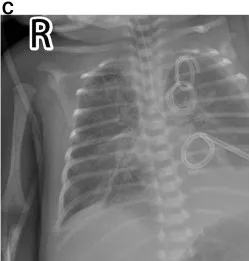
Prenatal ultrasound screening and postnatal chest radiography. (C) The chest x-ray showed that the dislodged shunt had migrated to the left upper thorax.
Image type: radiology (x_ray)